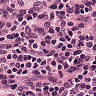
Metastatic tissue present: no